Interaction volume radius: 10 \u00c5
Interaction volume height: 20 \u00c5
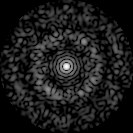
Disorder parameter: 0.8344